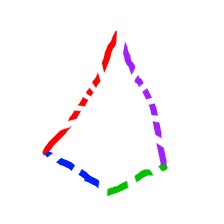
Shape: kite